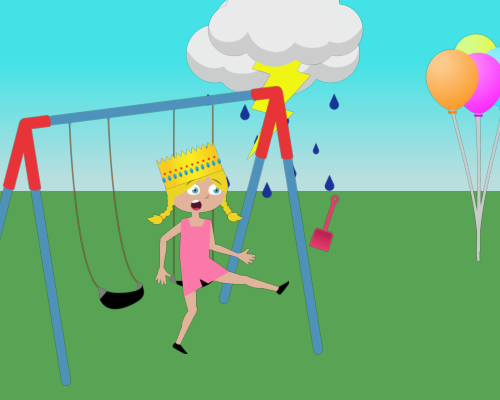
big swing on left a big light cloud on right a half of light cloud is over big rainy cloud on front left a kicking girl faces right she wears a crowd a shovel is under cloud in middle of grass far right balloons only three